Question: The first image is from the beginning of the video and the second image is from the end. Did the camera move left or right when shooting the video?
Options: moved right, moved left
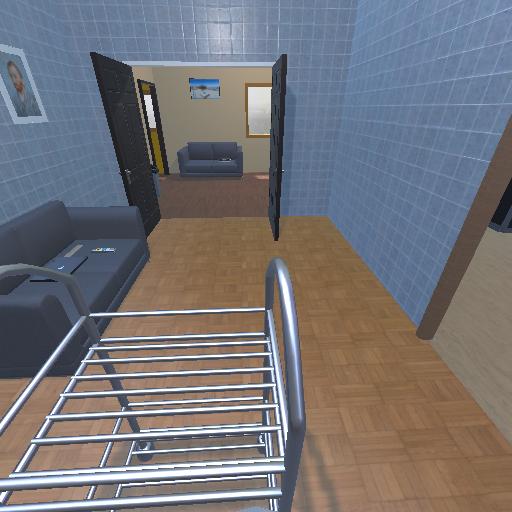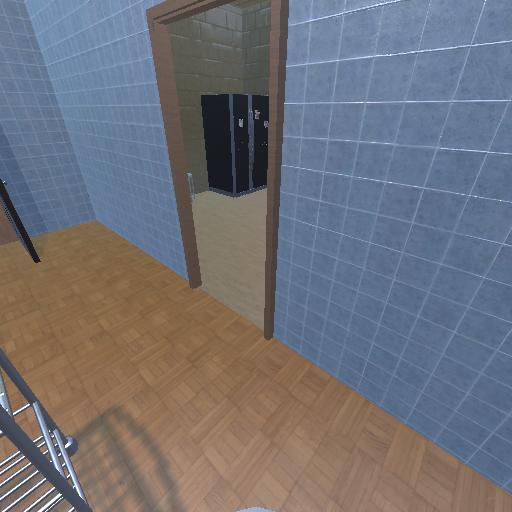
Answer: moved right